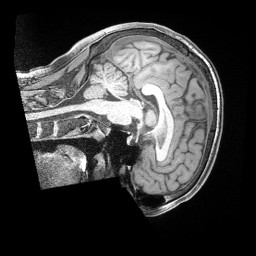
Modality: T1w
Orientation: sagittal
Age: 32
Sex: male
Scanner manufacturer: siemens
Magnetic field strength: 3 T
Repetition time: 2 s
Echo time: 0.00211 s